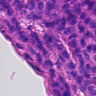
Metastatic tissue present: yes